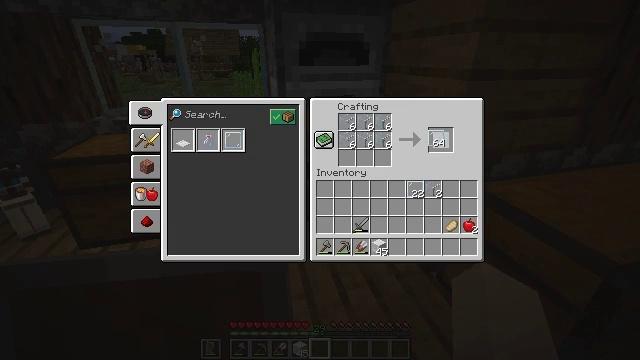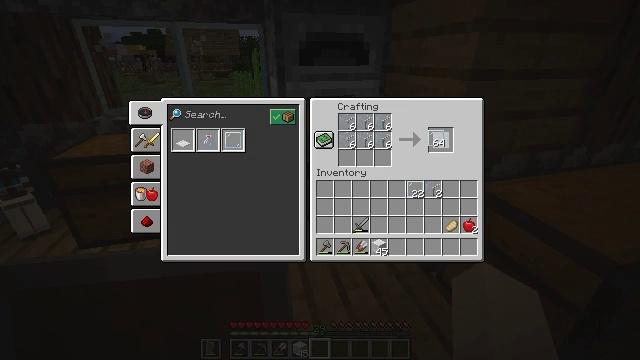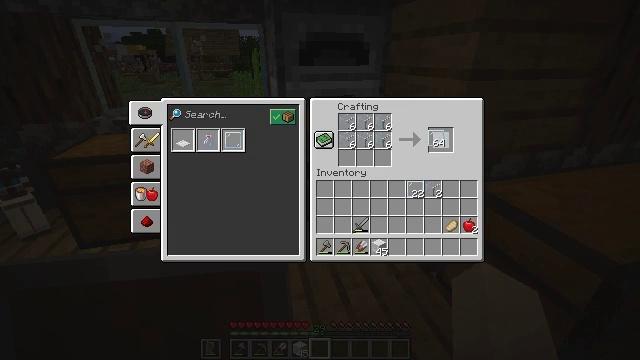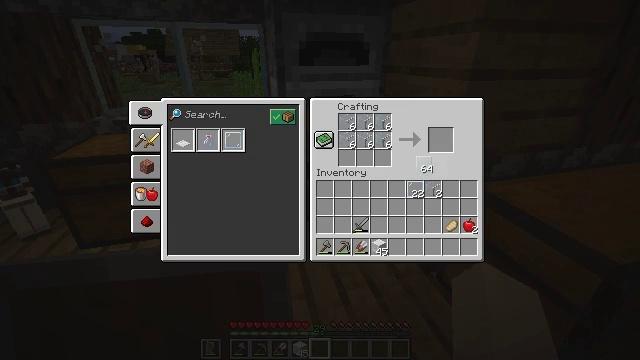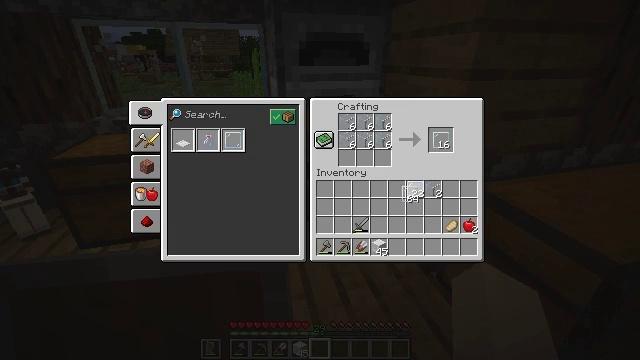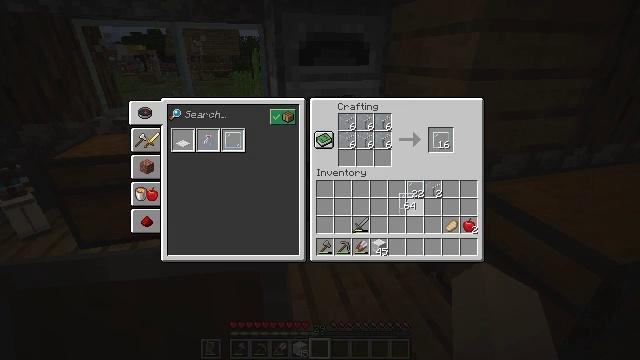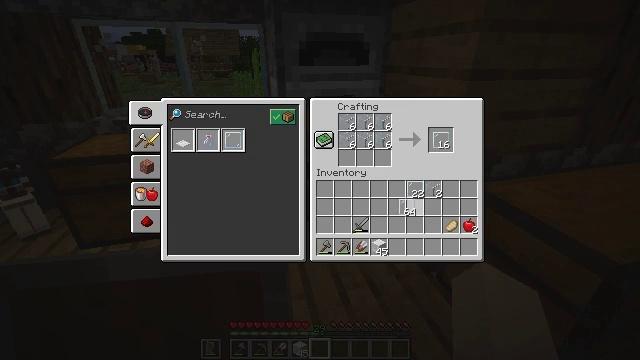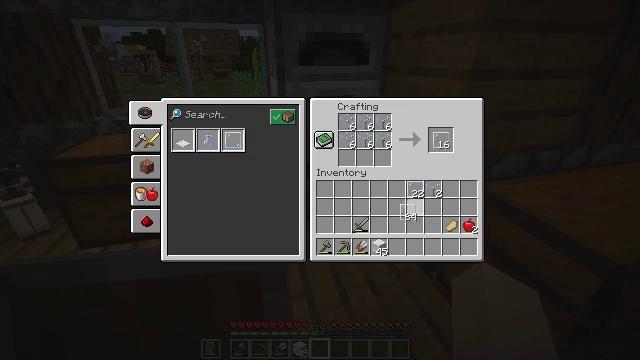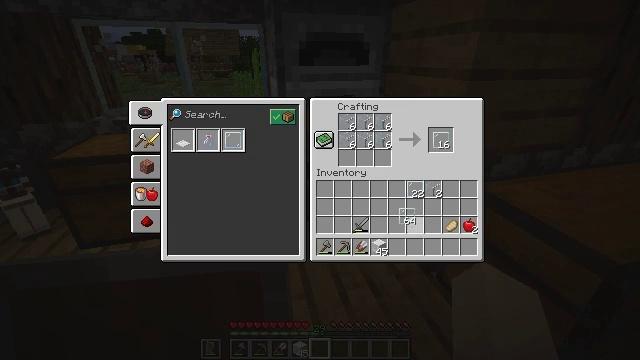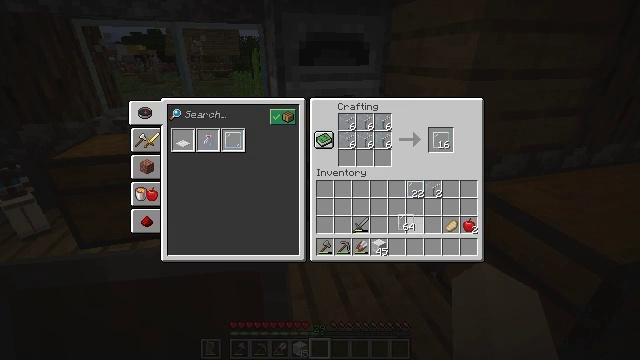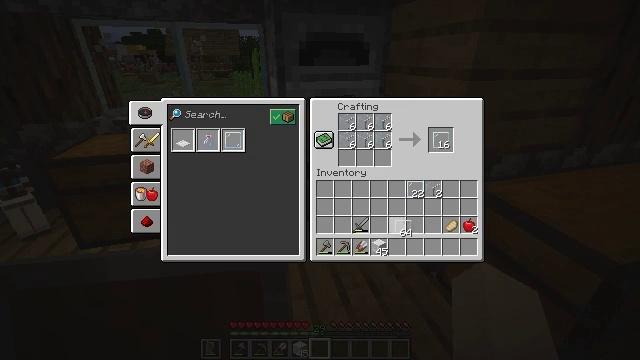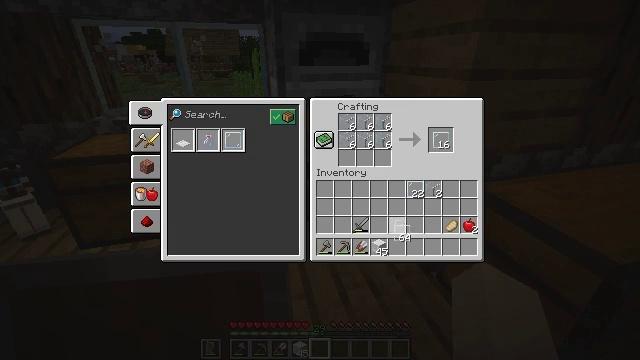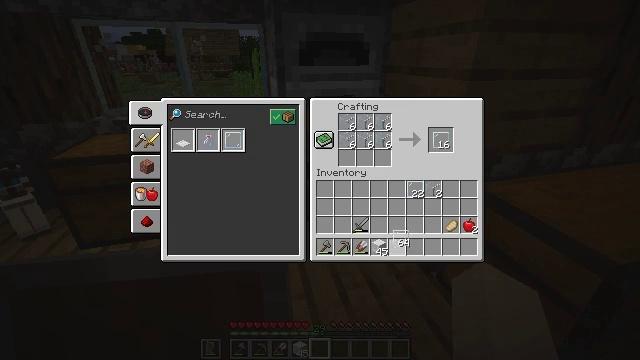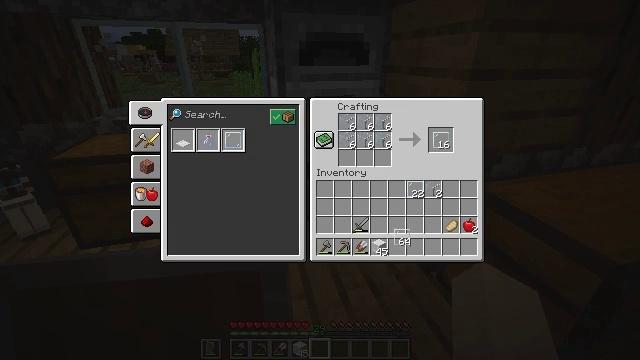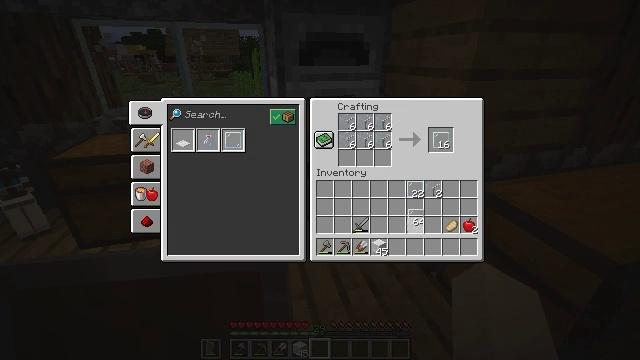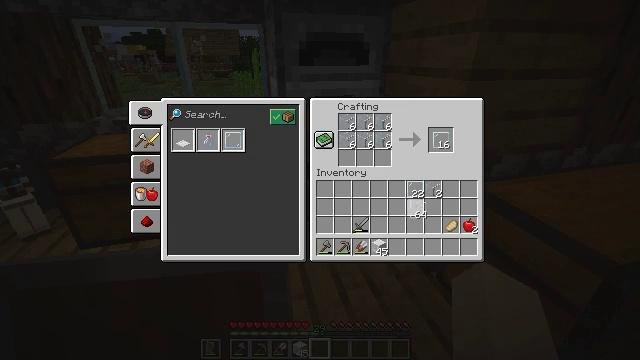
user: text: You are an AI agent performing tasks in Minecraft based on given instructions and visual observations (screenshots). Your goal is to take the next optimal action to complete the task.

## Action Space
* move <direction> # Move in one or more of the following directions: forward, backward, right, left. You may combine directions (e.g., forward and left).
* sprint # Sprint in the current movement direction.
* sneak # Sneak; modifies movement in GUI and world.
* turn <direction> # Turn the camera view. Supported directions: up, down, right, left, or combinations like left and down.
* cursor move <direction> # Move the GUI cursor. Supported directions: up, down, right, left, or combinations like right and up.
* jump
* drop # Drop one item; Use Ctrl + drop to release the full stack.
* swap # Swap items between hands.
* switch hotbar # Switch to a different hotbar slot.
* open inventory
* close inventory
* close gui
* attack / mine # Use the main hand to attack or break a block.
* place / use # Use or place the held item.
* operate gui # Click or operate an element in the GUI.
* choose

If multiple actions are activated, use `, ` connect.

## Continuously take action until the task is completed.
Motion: motion action
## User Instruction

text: Craft a batch of glass pane from glass blocks.
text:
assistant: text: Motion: no_op
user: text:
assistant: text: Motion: no_op
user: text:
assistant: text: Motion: cursor move left and down
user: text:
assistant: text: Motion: cursor move left and down
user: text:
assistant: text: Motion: cursor move down
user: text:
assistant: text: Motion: no_op
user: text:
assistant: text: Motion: no_op
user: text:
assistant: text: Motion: no_op
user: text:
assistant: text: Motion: no_op
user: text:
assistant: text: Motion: no_op
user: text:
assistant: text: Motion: no_op
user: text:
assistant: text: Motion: no_op
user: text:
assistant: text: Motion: no_op
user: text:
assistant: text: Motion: cursor move right and up
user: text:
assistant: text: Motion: cursor move up
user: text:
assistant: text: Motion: no_op
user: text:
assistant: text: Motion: no_op
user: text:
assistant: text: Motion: no_op
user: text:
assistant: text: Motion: no_op
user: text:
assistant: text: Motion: no_op
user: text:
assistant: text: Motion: no_op
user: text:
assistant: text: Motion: no_op
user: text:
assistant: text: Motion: no_op
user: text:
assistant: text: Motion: operate gui
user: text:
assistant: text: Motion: operate gui
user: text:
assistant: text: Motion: operate gui
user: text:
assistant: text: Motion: no_op
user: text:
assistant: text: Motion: no_op
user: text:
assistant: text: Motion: no_op
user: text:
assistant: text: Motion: cursor move left